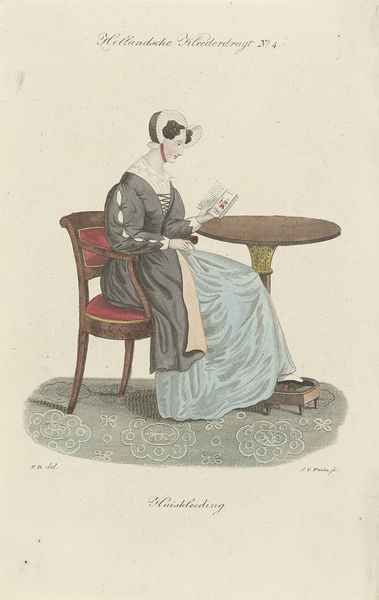
Titel: Lezende vrouw in huisjapon
Künstler: Carl Cristiaan Fuchs
Standort: Amsterdam
Institution: Rijksmuseum
Schlagwörter: blau, fuß, gelb, sitzen, frau, kleid, profil, stuhl, tisch, weiss, dame, haube, mode, ornament, teppich, kappe, boden, mantel, hellblau, sitz, füsse, schemel, lesen, buch, druck, fußstütze